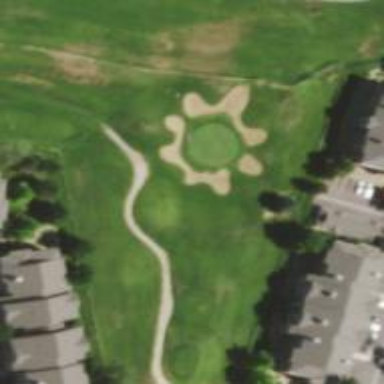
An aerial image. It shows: View of golf hole.